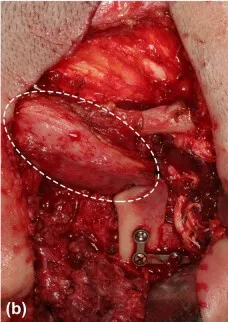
The proximal bone segment was then moved superiorly to reconstruct the mandibular condyle and fixed using an L-shaped miniplate (b, white dashed region shows temporal muscle).
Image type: medical_photograph (other_medical_photograph)